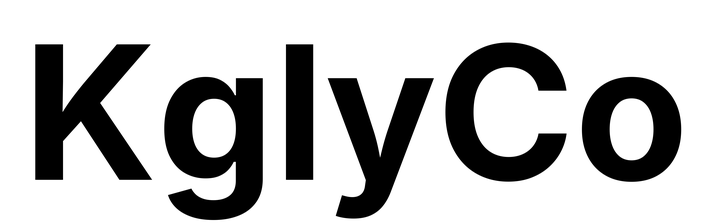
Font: Inter_Bold